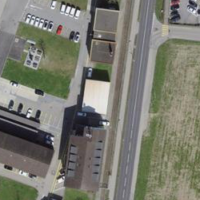
EUNIS habitat code: 57
Species observed at this site:
Corvus corone
Turdus philomelos
Anas platyrhynchos
Sturnus vulgaris
Chloris chloris
Ciconia ciconia
Corvus frugilegus
Turdus viscivorus
Falco peregrinus
Aegithalos caudatus
Passer domesticus
Carduelis carduelis
Turdus merula
Muscicapa striata
Columba palumbus
Larus michahellis
Ardea alba
Parus major
Erithacus rubecula
Milvus migrans
Milvus milvus
Phoenicurus ochruros
Garrulus glandarius
Columba livia
Motacilla alba
Falco tinnunculus
Accipiter nisus